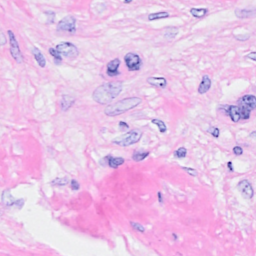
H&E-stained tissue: Breast